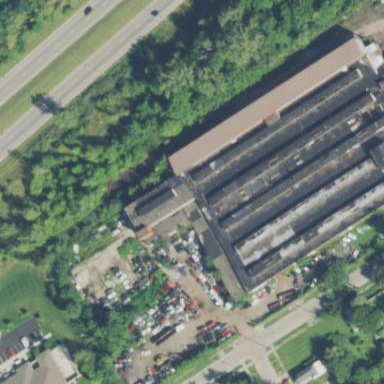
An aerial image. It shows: Industrial area designated as scrap yard.